Field crop: maize
Growth stage: 2
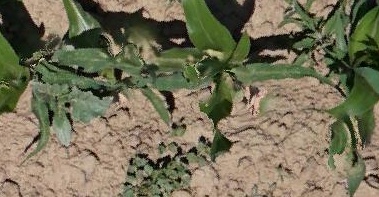
Species: maize